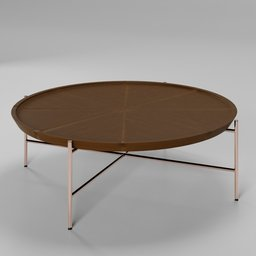
Label: furniture